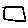
Label: square